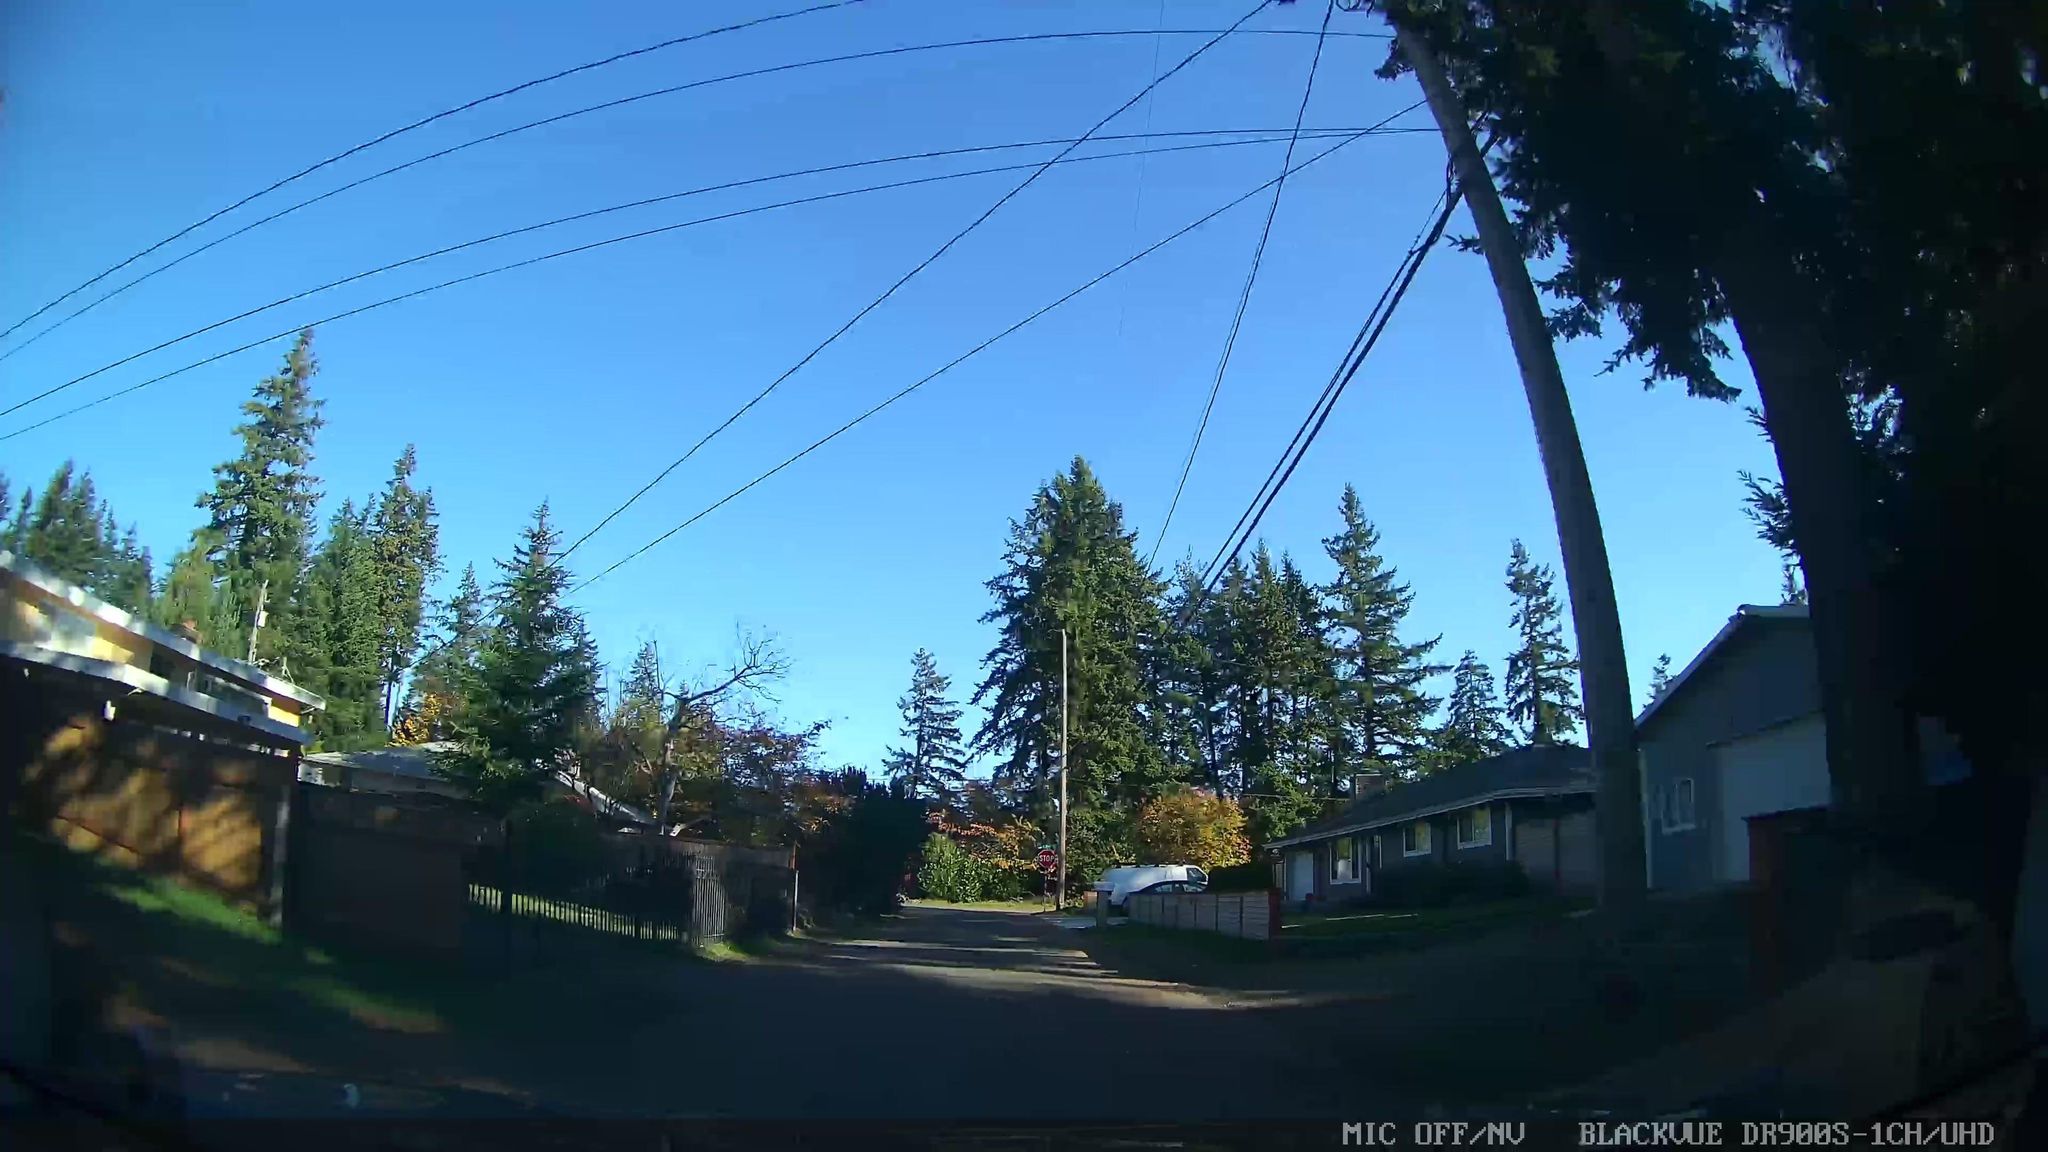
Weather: clear
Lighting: day
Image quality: good
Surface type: driving surface
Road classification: residential
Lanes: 2
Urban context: urban centre
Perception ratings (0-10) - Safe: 1.13, Lively: 1.78, Beautiful: 1.64, Boring: 4.84, Depressing: 2.2, Wealthy: 1.38